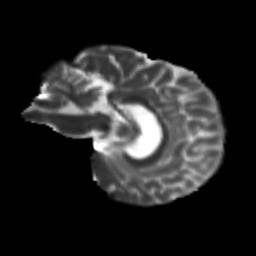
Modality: T2w
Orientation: sagittal
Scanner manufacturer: siemens
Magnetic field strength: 3 T
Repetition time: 9.2 s
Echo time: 0.084 s